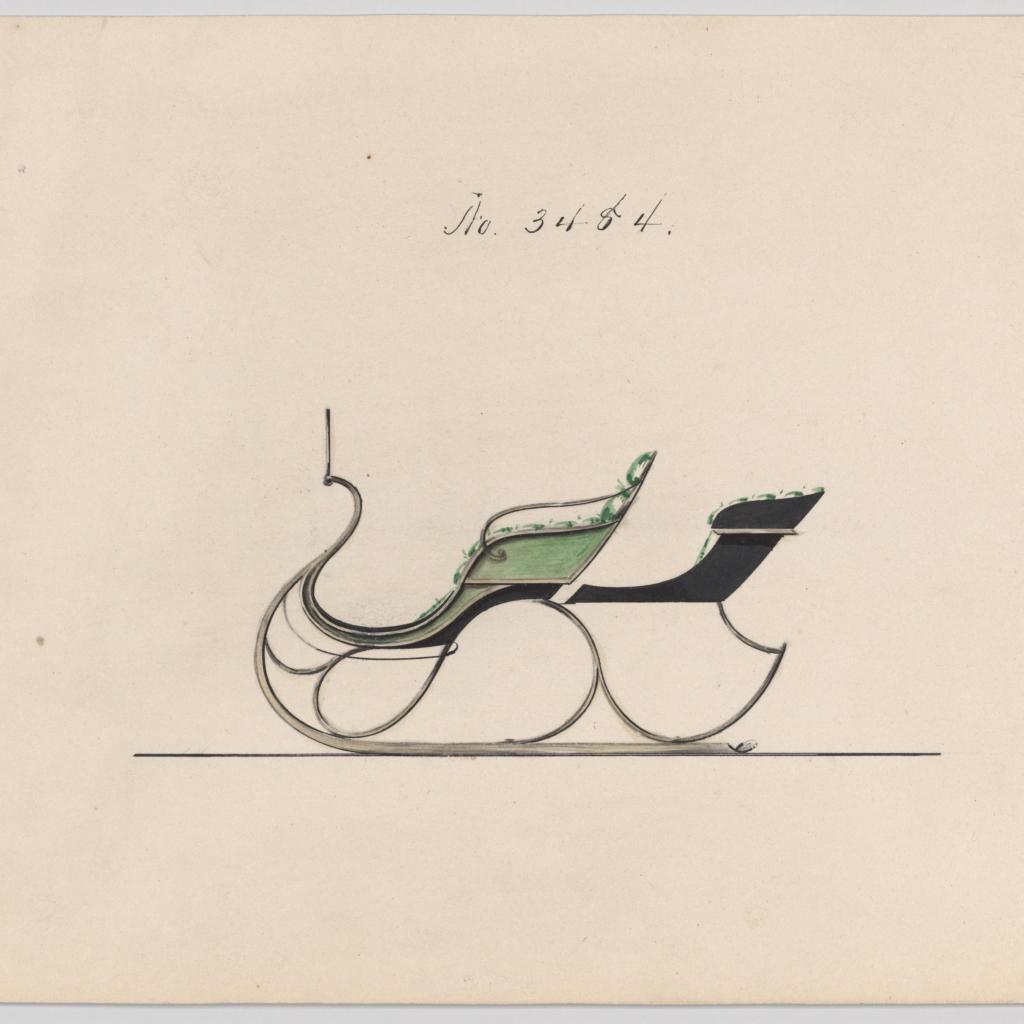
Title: Design for Rumble Sleigh, no. 3484
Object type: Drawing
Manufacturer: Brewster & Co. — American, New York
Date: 1879
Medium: Pen and black in, watercolor and gouache with gum arabic
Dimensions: Sheet: 6 9/16 x 9 1/4 in. (16.7 x 23.5 cm)
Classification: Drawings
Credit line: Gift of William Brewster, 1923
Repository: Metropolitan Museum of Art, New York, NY